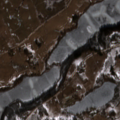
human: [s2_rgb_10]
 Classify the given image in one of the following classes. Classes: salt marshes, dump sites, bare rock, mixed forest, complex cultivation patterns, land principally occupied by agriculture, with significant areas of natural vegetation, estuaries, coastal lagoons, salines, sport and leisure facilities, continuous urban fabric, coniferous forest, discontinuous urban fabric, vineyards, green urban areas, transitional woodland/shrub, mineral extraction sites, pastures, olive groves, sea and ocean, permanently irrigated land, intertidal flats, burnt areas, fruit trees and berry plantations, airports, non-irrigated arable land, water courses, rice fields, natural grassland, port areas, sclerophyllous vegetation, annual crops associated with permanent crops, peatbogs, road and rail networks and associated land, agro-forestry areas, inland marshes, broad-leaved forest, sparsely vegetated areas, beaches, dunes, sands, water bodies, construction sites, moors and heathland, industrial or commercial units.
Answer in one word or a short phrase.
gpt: pastures, land principally occupied by agriculture, with significant areas of natural vegetation, broad-leaved forest, transitional woodland/shrub, water bodies